Interaction volume radius: 5 \u00c5
Interaction volume height: 15 \u00c5
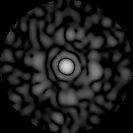
Disorder parameter: 0.8264